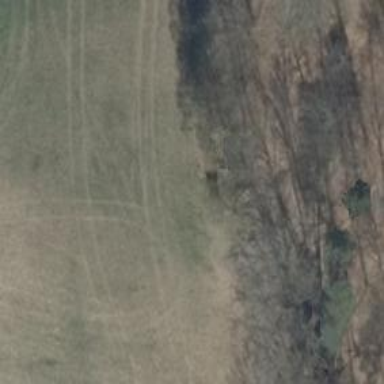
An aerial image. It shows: Hunting stand.